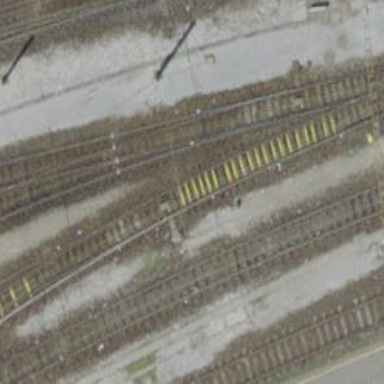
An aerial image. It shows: Railway switch.